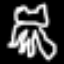
Label: frog